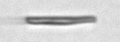
Label: fiber